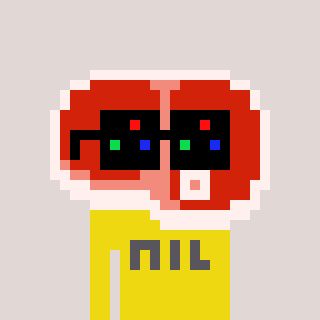
a pixel art character with square black sunglasses, a steak-shaped head and a yellow-colored body on a warm background